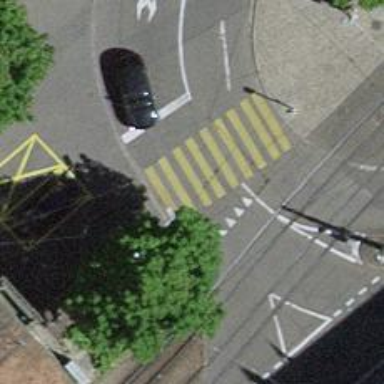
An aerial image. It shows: Crossing with zebra markings controlled by traffic signals.